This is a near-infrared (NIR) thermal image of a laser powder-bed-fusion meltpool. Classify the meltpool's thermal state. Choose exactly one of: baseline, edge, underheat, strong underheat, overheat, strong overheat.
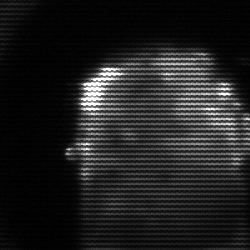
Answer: baseline